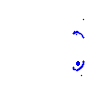
Particle: kaon